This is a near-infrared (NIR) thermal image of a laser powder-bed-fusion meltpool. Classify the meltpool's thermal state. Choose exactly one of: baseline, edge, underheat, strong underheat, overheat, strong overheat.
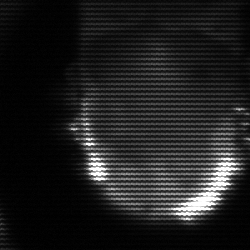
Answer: baseline